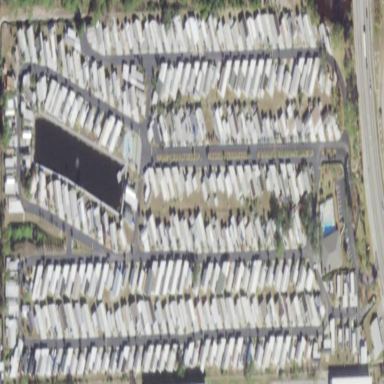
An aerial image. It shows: Residential area designated as trailer park.